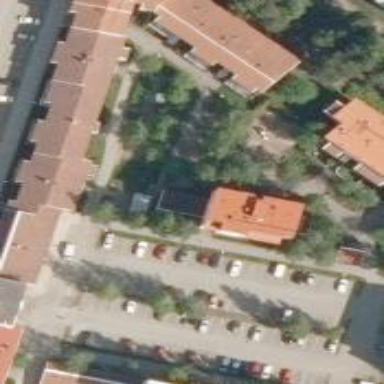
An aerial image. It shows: Parking area with surface.